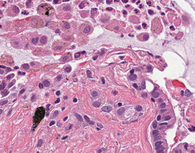
Tumor epithelial tissue: yes
Tumor-associated stroma tissue: yes
Normal tissue: no